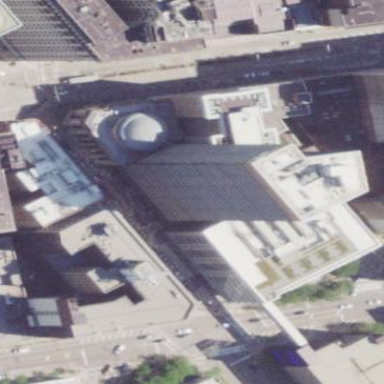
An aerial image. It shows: Office building with flat roof.